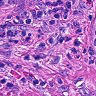
Metastatic tissue present: no